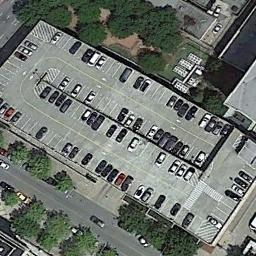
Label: parking_lot